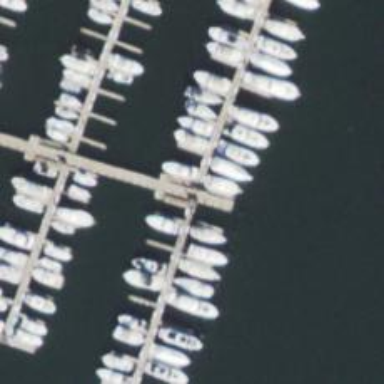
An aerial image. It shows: Pier made for paths.